Question: I was following the tutorial here:
<URL>
But I have not been able to load my gridPanel. I've been struggling with this for quite a while now and I keep changing my code around and nothing is working. I can see that the JSON loads if I look in FireBug, and yes I have tried disabling FireBug and still I've yet to have any luck...
I've have followed the above tutorial, referenced the ExtJS Cookbook, and have looked through the various examples and API docs on the Sencha site.
I appreciate any help and thank you very much,
elshae

'''
function getList()
{
global $DBConnect;
$place_name_result = @pg_query($DBConnect, "SELECT place_names.location, place_names.name, language.name AS language, place_names.transliteration,
place_names.english_translation, place_names.place_group, place_names.located_true, place_names.id AS place_names_id, category.name AS category,
category.id AS category_id FROM place_names, place_location, category,
language WHERE place_names.location = place_location.id AND place_location.category = category.id AND place_names.language = language.id;");
$number_of_rows = pg_num_rows($place_name_result);
if( $number_of_rows > 0 ){
$place_names = array("total" => $number_of_rows, "results" => array());
$i = 0;
while (($place_name_records = pg_fetch_row($place_name_result)) && ($i < 100)) {
//$place_names[] = $place_name_records;
$place_names['results'][$i] = $place_name_records;
$i++;
}
$jsonresult = JEncode($place_names);
//echo '({"total":"'.$number_of_rows.'","results":'.$jsonresult.'})';
//echo '{"total":'.$number_of_rows.',"results":'.$jsonresult.'}';
echo $jsonresult;
} elseif( $number_of_rows = 0 ) {
echo '({"total":"0", "results":""})';
} elseif(!$place_name_result){
echo "An error occurred upon getting data from the place_names, place_location and category tables.
";
exit;
}
}//End getList()
function JEncode($arr){
if (version_compare(PHP_VERSION,"5.2","<"))
{
require_once("./JSON.php"); //if php<5.2 need JSON class
$json = new Services_JSON(); //instantiate new json object
$data=$json->encode($arr); //encode the data in json format
} else
{
$data = json_encode($arr); //encode the data in json format
}
return $data;
}//End JEncode($arr)
//getList();
$task = '';
if (isset($_POST['task']) ){
$task = $_POST['task']; // Get this from Ext
}
switch($task){
case "LISTING": // Give the entire list
getList();
break;
default:
echo "{failure:true}"; // Simple 1-dim JSON array to tell Ext the request failed.
break;
}
'''
'''
var placeNamesDataStore;
var placeNamesColumnModel;
var placeNamesListingEditorGrid;
var placeNamesListingWindow;
Ext.BLANK_IMAGE_URL = "../ext-3.3.1/resources/images/default/s.gif";
/*placeNamesDataStore = new Ext.data.JsonStore({
storeId: 'placeNamesDataStore',
url: 'tibetTestAdmin.php', // File to connect to
//method: 'POST',
baseParams: {task: "LISTING"}, // this parameter asks for listing
// we tell the datastore where to get data from
root: 'results',
totalProperty: 'total',
idProperty: 'place_names_id',
fields: [
{name: 'location', type: 'int', mapping: 'location'},
{name: 'name', type: 'string', mapping: 'name'},
{name: 'language', type: 'string', mapping: 'language'},
{name: 'transliteration', type: 'string', mapping: 'transliteration'},
{name: 'english_translation', type: 'string', mapping: 'english_translation'},
{name: 'place_group', type: 'int', mapping: 'place_group'},
{name: 'located_true', type: 'bool', mapping: 'located_true'},
{name: 'place_names_id', type: 'int', mapping: 'place_names_id'},
{name: 'category', type: 'string', mapping: 'category'},
{name: 'category_id', type: 'int', mapping: 'category_id'}
],
sortInfo:{field: 'place_names_id', direction: "ASC"}
});*/
Ext.onReady(function(){
Ext.QuickTips.init();
placeNamesDataStore = new Ext.data.Store({
id: 'placeNamesDataStore',
proxy: new Ext.data.HttpProxy({
url: 'tibetTestAdmin.php', // File to connect to
method: 'POST'
}),
baseParams: {task: "LISTING"}, // this parameter asks for listing
reader: new Ext.data.JsonReader({
// we tell the datastore where to get data from
root: 'results',
totalProperty: 'total',
idProperty: 'place_names_id',
fields: [
{name: 'location', type: 'int', mapping: 'location'},
{name: 'name', type: 'string', mapping: 'name'},
{name: 'language', type: 'string', mapping: 'language'},
{name: 'transliteration', type: 'string', mapping: 'transliteration'},
{name: 'english_translation', type: 'string', mapping: 'english_translation'},
{name: 'place_group', type: 'int', mapping: 'place_group'},
{name: 'located_true', type: 'bool', mapping: 'located_true'},
{name: 'place_names_id', type: 'int', mapping: 'place_names_id'},
{name: 'category', type: 'string', mapping: 'category'},
{name: 'category_id', type: 'int', mapping: 'category_id'}
]}),
sortInfo:{field: 'place_names_id', direction: "ASC"}
});
placeNamesColumnModel = new Ext.grid.ColumnModel(
[{
header: 'Location',
readOnly: true,
dataIndex: 'location', // this is where the mapped name is important!
width: 80,
hidden: false
},{
header: 'Place Name',
dataIndex: 'name',
width: 100,
editor: new Ext.form.TextField({ // rules about editing
allowBlank: false,
maxLength: 100,
maskRe: /([a-zA-Z0-9\s]+)$/ // alphanumeric + spaces allowed
})
},{
header: 'Language',
dataIndex: 'language',
width: 70,
editor: new Ext.form.TextField({
allowBlank: false,
maxLength: 50,
maskRe: /([a-zA-Z0-9\s]+)$/
})
},{
header: 'Transliteration',
dataIndex: 'transliteration',
width: 150,
editor: new Ext.form.TextField({ // rules about editing
allowBlank: false,
maxLength: 150,
maskRe: /([a-zA-Z0-9\s]+)$/ // alphanumeric + spaces allowed
})
},{
header: 'English Translation',
dataIndex: 'english_translation',
width: 200,
editor: new Ext.form.TextField({ // rules about editing
allowBlank: false,
maxLength: 200,
maskRe: /([a-zA-Z0-9\s]+)$/ // alphanumeric + spaces allowed
})
},{
header: "Place Group",
dataIndex: 'place_group',
width: 80,
readOnly: true
},{
header: 'Located True',
dataIndex: 'located_true',
width: 80,
readOnly: true
},{
header: 'Place Names ID',
dataIndex: 'place_names_id',
width: 100,
readOnly: true
},{
header: 'Category',
dataIndex: 'category',
width: 100,
editor: new Ext.form.TextField({ // rules about editing
allowBlank: false,
maxLength: 100,
maskRe: /([a-zA-Z0-9\s]+)$/ // alphanumeric + spaces allowed
})
},{
header: "Category ID",
dataIndex: 'category_id',
width: 70,
readOnly: true,
hidden: true
}
]
);
placeNamesColumnModel.defaultSortable= true;
placeNamesListingEditorGrid = new Ext.grid.EditorGridPanel({
id: 'placeNamesListingEditorGrid',
store: placeNamesDataStore, // the datastore is defined here
cm: placeNamesColumnModel, // the columnmodel is defined here
enableColLock:false,
clicksToEdit:1,
selModel: new Ext.grid.RowSelectionModel({singleSelect:false})
});
placeNamesListingWindow = new Ext.Window({
id: 'placeNamesListingWindow',
title: 'Place Names of points in the Tibetan Autonomous Region',
closable:true,
width:1100,
height:500,
plain:true,
layout: 'fit',
items: placeNamesListingEditorGrid // We'll just put the grid in for now...
});
placeNamesDataStore.load({// store loading is asynchronous, use a load listener or callback to handle results
callback: function(){
Ext.Msg.show({
title: 'Store Load Callback',
msg: 'store was loaded, data available for processing',
modal: false,
icon: Ext.Msg.INFO,
buttons: Ext.Msg.OK
});
}
}); // Load the data
placeNamesListingWindow.show(); // Display our window
});
'''
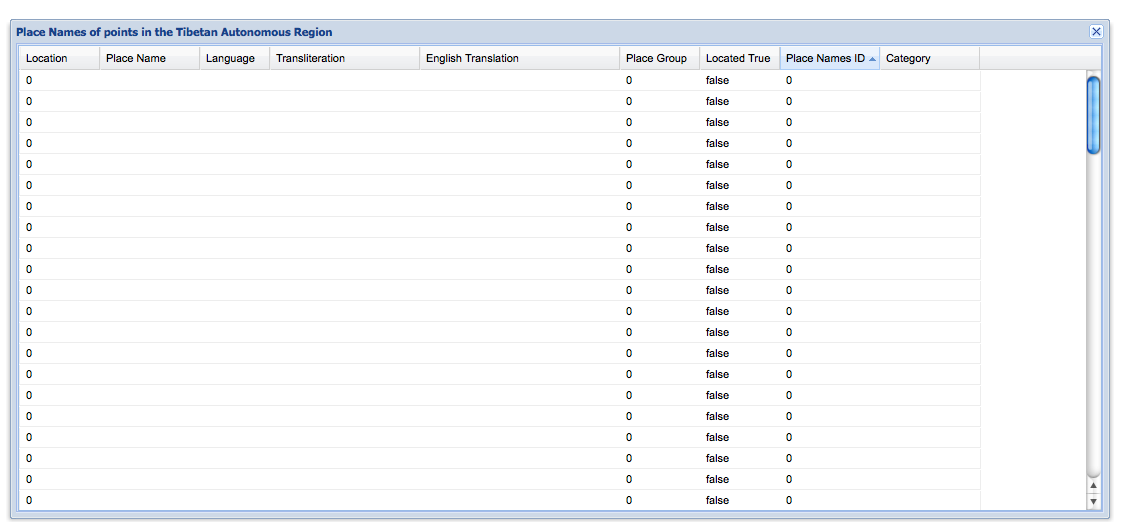
Answer: I got it...turns out my JSON wasn't formatted properly for the JsonReader. Took me a while to figure this out since my JSON format was acceptable, but just not right for the JsonReader..
I had:
'''
{"total":4537,"results":[["3353","snng-rdzong-'bru-snum-do-dm-'bb-tshugs / ","Tibetan","Nang Dzong Drunum Dodam Baptsuk ","Nang (Lang) County Grain and Oil Management Station","1522","f","3042","Administrative Management Unit","72"]]}
'''
When what I needed was:
'''
{"total":4537,"results":[{"location":"3353","name":"snng-rdzong-'bru-snum-do-dm-'bb-tshugs / ","language":"Tibetan","transliteration":"Nang Dzong Drunum Dodam Baptsuk ","english_translation":"Nang (Lang) County Grain and Oil Management Station","place_group":"1522","located_true":"f","place_names_id":"3042","category":"Administrative Management Unit","category_id":"72"}]}
'''
And the PHP code for that was:
'''
if( $number_of_rows > 0 ){
$i = 0;
while ($place_name_records = pg_fetch_row($place_name_result)) {
$place_names[$i]['location'] = $place_name_records[0];
$place_names[$i]['name'] = $place_name_records[1];
$place_names[$i]['language'] = $place_name_records[2];
$place_names[$i]['transliteration'] = $place_name_records[3];
$place_names[$i]['english_translation'] = $place_name_records[4];
$place_names[$i]['place_group'] = $place_name_records[5];
$place_names[$i]['located_true'] = $place_name_records[6];
$place_names[$i]['place_names_id'] = $place_name_records[7];
$place_names[$i]['category'] = $place_name_records[8];
$place_names[$i]['category_id'] = $place_name_records[9];
$i++;
}
$jsonresult = json_encode($place_names);
echo '{"total":'.$number_of_rows.',"results":'.$jsonresult.'}';
'''
Hope this helps someone one day!
Cheers,
elshae